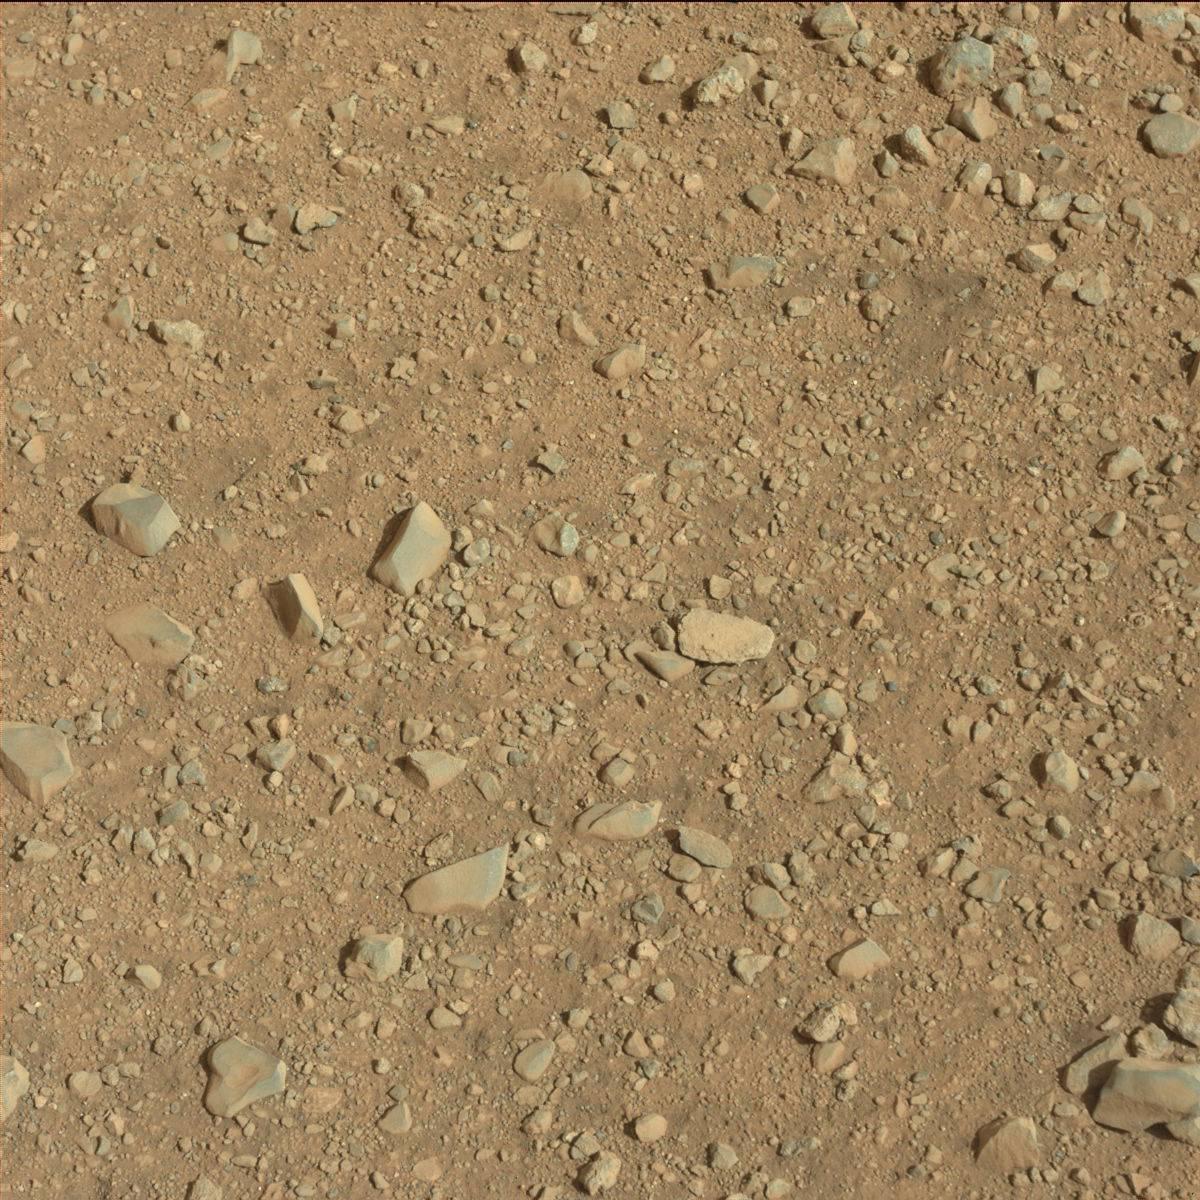
Terrain classes present: Bedrock, Rock, Sand / Soil